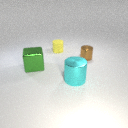
large cyan metal cylinder to the right of large green metal cube